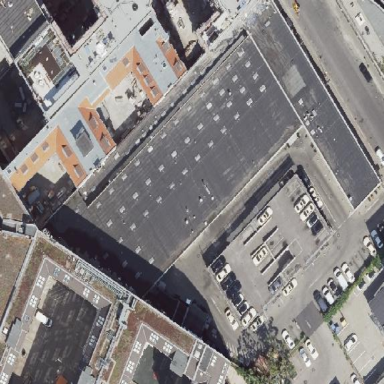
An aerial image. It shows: Commercial building.